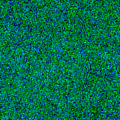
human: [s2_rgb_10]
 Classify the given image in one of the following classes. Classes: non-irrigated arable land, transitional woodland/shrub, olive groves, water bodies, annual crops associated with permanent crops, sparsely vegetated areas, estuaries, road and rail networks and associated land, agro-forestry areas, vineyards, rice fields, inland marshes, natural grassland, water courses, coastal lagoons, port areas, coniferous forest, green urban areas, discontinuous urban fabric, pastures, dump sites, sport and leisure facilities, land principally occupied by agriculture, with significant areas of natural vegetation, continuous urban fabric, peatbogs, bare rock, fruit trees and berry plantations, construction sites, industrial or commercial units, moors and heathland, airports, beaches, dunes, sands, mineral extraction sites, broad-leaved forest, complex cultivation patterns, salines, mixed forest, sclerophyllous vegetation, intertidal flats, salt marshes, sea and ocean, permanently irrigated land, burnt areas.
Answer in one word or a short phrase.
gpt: sea and ocean